Question: I'm trying to create a controller to use a Linq to SQL class in VS2013. I created a SQL database and added a table called Alias with a fields and a primary key. I then proceeded to add a Linq to SQL class into my Models folder called Alias. I added the Alias table to the OR designer, saved the class and rebuilt the solution.
I clicked my Controllers folder and hit add controller MVC 5 with views using EF. This is where things got messed up, the data context for my Alias Linq to SQL class is missing. What am I doing wrong here? My only option with the Alias model class is to create a new data context class. If it's something to do with this template, what would be a default looking controller template for this Alias class?
Picture of the add controller dialog:
web.config connection string:
'''
<connectionStrings>
<add name="URLDBConnectionString" connectionString="Data Source=(LocalDB)\v11.0;AttachDbFilename=|DataDirectory|\URLDB.mdf;Integrated Security=True"
providerName="System.Data.SqlClient" />
<add name="AurlContext" connectionString="Data Source=(localdb)\v11.0; Initial Catalog=AurlContext-20140221123357; Integrated Security=True; MultipleActiveResultSets=True; AttachDbFilename=|DataDirectory|AurlContext-20140221123357.mdf"
providerName="System.Data.SqlClient" />
</connectionStrings>
'''
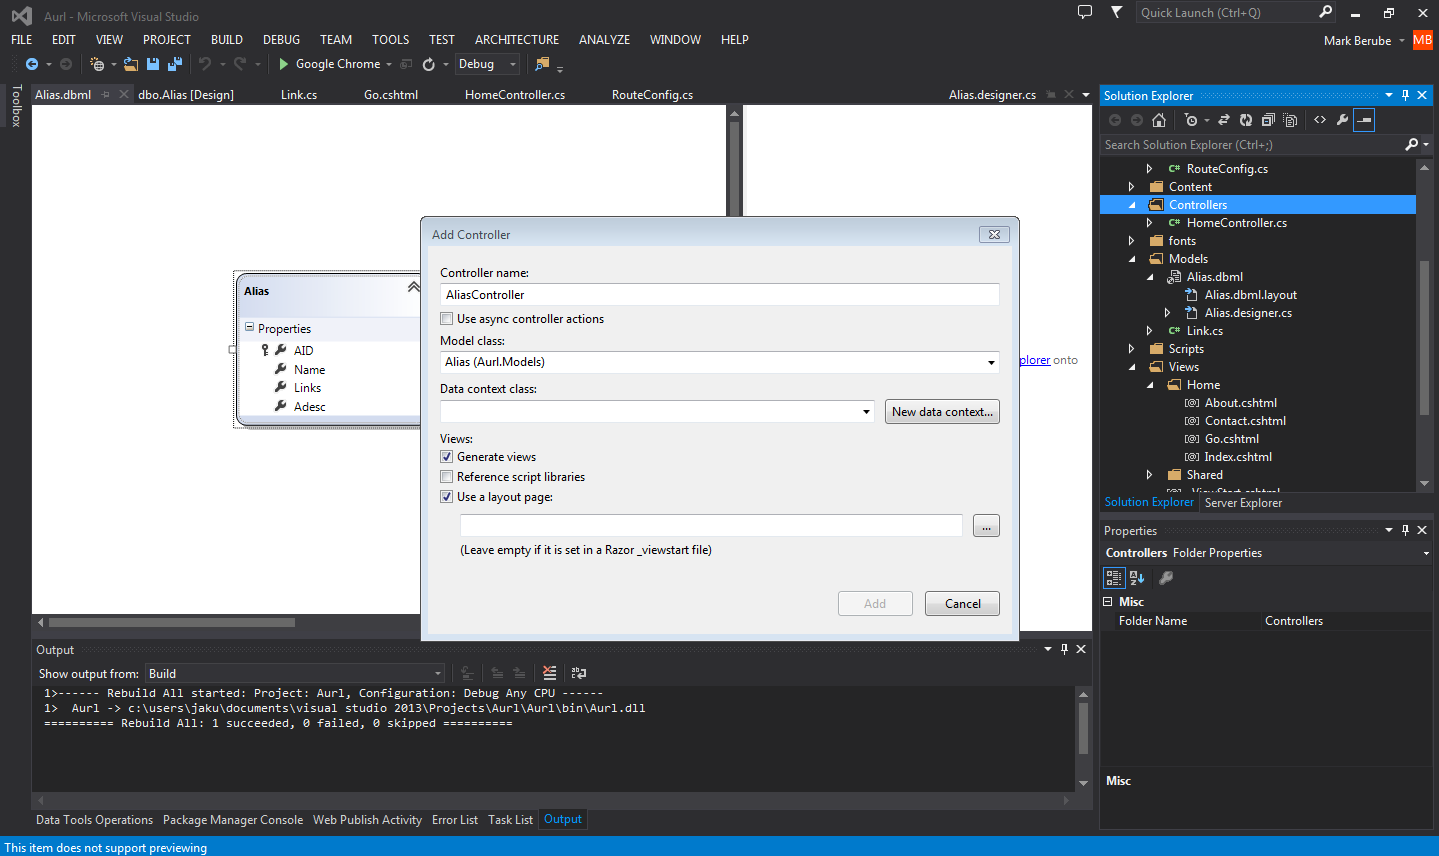
Answer: Entity Framework (EF) is not the same thing as LINQ to SQL. You are trying to use scaffolding designed for Entity Framework, but the only thing you have is a LINQ to SQL context. This will not work.
If you are using the LINQ to SQL designer, you should be able to transition to Database First styled Entity Framework without too many headaches. To add a Database First context to your project follow these steps:
1. Right click your project and click Add New Item
2. Go to the Data section
3. Choose ADO.NET Entity Data Model
4. Give it a name like you did with your .dbml, but EF uses .edmx
5. Choose generate from Database
6. Create a new connection
7. Choose the tables you want to include
That said, I highly recommend you go with an EF "Code First" approach.